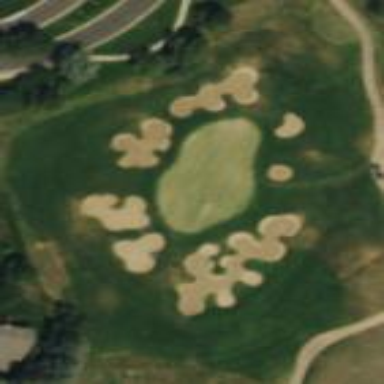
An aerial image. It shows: Rough grassy area used for golf.